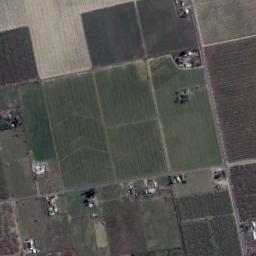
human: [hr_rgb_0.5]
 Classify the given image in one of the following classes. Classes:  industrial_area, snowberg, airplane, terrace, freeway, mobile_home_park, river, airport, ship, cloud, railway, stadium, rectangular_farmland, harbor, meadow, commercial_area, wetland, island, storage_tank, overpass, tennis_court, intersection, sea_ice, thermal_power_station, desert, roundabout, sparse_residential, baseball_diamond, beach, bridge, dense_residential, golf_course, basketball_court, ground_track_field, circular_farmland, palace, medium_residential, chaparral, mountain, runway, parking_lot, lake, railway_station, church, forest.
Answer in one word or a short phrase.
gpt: rectangular_farmland